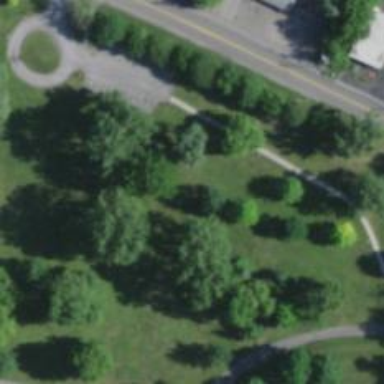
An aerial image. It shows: Disc golf basket.